Question: I'm having an extremely difficult time trying to line up the text in the image that you see. My code for the design is below and for the life of me, I can't seem to figure out what I'm doing wrong. Can anyone please point me in the right direction? I'm terrible with design layouts but good in coding so I would appreciate any help.

'''
<controls:PivotItem Header="Top 10 Picks">
<Grid Name="gridStocks">
<Grid.Resources>
<Style x:Key="LabelStyle" TargetType="TextBlock">
<Setter Property="HorizontalAlignment" Value="Right"/>
<Setter Property="Margin" Value="15,5" />
</Style>
<Style x:Key="ValueStyle" TargetType="TextBlock">
<Setter Property="Margin" Value="15,5" />
</Style>
<Style x:Key="HeaderStyle" TargetType="TextBlock">
<Setter Property="Margin" Value="5" />
<Setter Property="Width" Value="100" />
<Setter Property="HorizontalAlignment" Value="Left" />
</Style>
<Style x:Key="SummaryStyle" TargetType="TextBlock">
<Setter Property="HorizontalAlignment" Value="Right" />
<Setter Property="Margin" Value="5" />
<Setter Property="TextAlignment" Value="Right" />
<Setter Property="Padding" Value="15,0,0,0" />
</Style>
<Style x:Key="NumberStyle" TargetType="TextBlock">
<Setter Property="FlowDirection" Value="LeftToRight" />
<Setter Property="Padding" Value="9.5" />
</Style>
<Style x:Key="ListBoxStyle" TargetType="ListBoxItem">
<Setter Property="Background"
Value="{StaticResource PhoneSemitransparentBrush}" />
<Setter Property="Margin" Value="3,5" />
<Setter Property="FontSize" Value="20" />
<Setter Property="BorderBrush"
Value="{StaticResource PhoneBorderBrush}" />
<!-- Replace the default item template with a basic template
that does not highlight selected items. -->
<Setter Property="Template">
<Setter.Value>
<ControlTemplate>
<ContentPresenter/>
</ControlTemplate>
</Setter.Value>
</Setter>
</Style>
</Grid.Resources>
<Grid.ColumnDefinitions>
<ColumnDefinition Width="5*" />
<ColumnDefinition Width="Auto" />
</Grid.ColumnDefinitions>
<StackPanel Orientation="Horizontal">
<TextBlock Style="{StaticResource HeaderStyle}" Text=" " />
<TextBlock Style="{StaticResource HeaderStyle}" Text="Symbol" />
<TextBlock Style="{StaticResource HeaderStyle}" Text="Rating" />
<TextBlock Style="{StaticResource HeaderStyle}" Text="Est. Return" />
</StackPanel>
<StackPanel Orientation="Vertical" Margin="10,45" Height="758" Grid.Column="0">
<TextBlock Text="1." Style="{StaticResource NumberStyle}"></TextBlock>
<TextBlock Text="2." Style="{StaticResource NumberStyle}"></TextBlock>
<TextBlock Text="3." Style="{StaticResource NumberStyle}"></TextBlock>
<TextBlock Text="4." Style="{StaticResource NumberStyle}"></TextBlock>
<TextBlock Text="5." Style="{StaticResource NumberStyle}"></TextBlock>
<TextBlock Text="6." Style="{StaticResource NumberStyle}"></TextBlock>
<TextBlock Text="7." Style="{StaticResource NumberStyle}"></TextBlock>
<TextBlock Text="8." Style="{StaticResource NumberStyle}"></TextBlock>
<TextBlock Text="9." Style="{StaticResource NumberStyle}"></TextBlock>
<TextBlock Text="10." Style="{StaticResource NumberStyle}"></TextBlock>
</StackPanel>
<ScrollViewer Margin="-5,13,3,36" Height="558">
<ListBox ItemContainerStyle="{StaticResource ListBoxStyle}" Name="lstTop10Picks" Height="480" HorizontalAlignment="Right" Margin="5,25,0,0"
VerticalAlignment="Top" Width="444" Grid.Column="1">
<ListBox.ItemTemplate>
<DataTemplate>
<StackPanel Orientation="Horizontal">
<TextBlock Style="{StaticResource SummaryStyle}"
Text="{Binding Symbol}" TextWrapping="Wrap" />
<TextBlock Style="{StaticResource SummaryStyle}"
Text="{Binding ShortRating}" TextWrapping="Wrap" />
<TextBlock Style="{StaticResource SummaryStyle}"
Text="{Binding LongRating}" TextWrapping="Wrap" />
</StackPanel>
</DataTemplate>
</ListBox.ItemTemplate>
</ListBox>
</ScrollViewer>
</Grid>
</controls:PivotItem>
'''
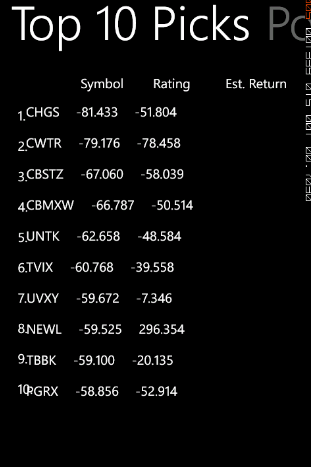
Answer: I created this

with the following XAML:
'''
<phone:PivotItem Header="Top 10 Picks">
<Grid Name="gridStocks">
<Grid.Resources>
<Style x:Key="HeaderStyle" TargetType="TextBlock">
<Setter Property="HorizontalAlignment" Value="Left" />
</Style>
<Style x:Key="SummaryStyle" TargetType="TextBlock">
<Setter Property="TextAlignment" Value="Left" />
<Setter Property="TextWrapping" Value="Wrap" />
</Style>
<Style x:Key="NumberStyle" TargetType="TextBlock">
<Setter Property="FlowDirection" Value="LeftToRight" />
<Setter Property="Padding" Value="9.5,0" />
</Style>
</Grid.Resources>
<Grid.ColumnDefinitions>
<ColumnDefinition Width="*" />
<ColumnDefinition Width="2*" />
<ColumnDefinition Width="2*" />
<ColumnDefinition Width="2*" />
</Grid.ColumnDefinitions>
<Grid.RowDefinitions>
<RowDefinition Height="Auto" />
<RowDefinition Height="*" />
</Grid.RowDefinitions>
<TextBlock Style="{StaticResource HeaderStyle}" Grid.Column="1" Text="Symbol" />
<TextBlock Style="{StaticResource HeaderStyle}" Grid.Column="2" Text="Rating" />
<TextBlock Style="{StaticResource HeaderStyle}" Grid.Column="3" Text="Est. Return" />
<ScrollViewer Grid.ColumnSpan="4" Grid.Row="1">
<ItemsControl Name="lstTop10Picks">
<ItemsControl.ItemTemplate>
<DataTemplate>
<Grid Margin="6">
<Grid.ColumnDefinitions>
<ColumnDefinition Width="*" />
<ColumnDefinition Width="2*" />
<ColumnDefinition Width="2*" />
<ColumnDefinition Width="2*" />
</Grid.ColumnDefinitions>
<TextBlock Style="{StaticResource NumberStyle}" Grid.Column="0" Text="{Binding Id}" />
<TextBlock Style="{StaticResource SummaryStyle}" Grid.Column="1" Text="{Binding Symbol}" HorizontalAlignment="Left" />
<TextBlock Style="{StaticResource SummaryStyle}" Grid.Column="2" Text="{Binding ShortRating}" />
<TextBlock Style="{StaticResource SummaryStyle}" Grid.Column="3" Text="{Binding LongRating}" />
</Grid>
</DataTemplate>
</ItemsControl.ItemTemplate>
</ItemsControl>
</ScrollViewer>
</Grid>
</phone:PivotItem>
'''
Here's a quick summary of what I changed:
- - - - - -
I tested with this as the datasource:
'''
this.lstTop10Picks.ItemsSource = new ObservableCollection<Pick>
{
new Pick { Id = 1, Symbol = "CHGS", ShortRating = "-81.433", LongRating = "-51.804" },
new Pick { Id = 2, Symbol = "CWTR", ShortRating = "-12.345", LongRating = "-12.345" },
new Pick { Id = 3, Symbol = "CBSTZ", ShortRating = "-12.345", LongRating = "-12.345" },
new Pick { Id = 4, Symbol = "CBMXW", ShortRating = "-12.345", LongRating = "-12.345" },
new Pick { Id = 5, Symbol = "UNTK", ShortRating = "-12.345", LongRating = "-12.345" },
new Pick { Id = 6, Symbol = "TVIX", ShortRating = "-12.345", LongRating = "-12.345" },
new Pick { Id = 7, Symbol = "UVXY", ShortRating = "-12.345", LongRating = "-12.345" },
new Pick { Id = 8, Symbol = "NEWL", ShortRating = "-12.345", LongRating = "-12.345" },
new Pick { Id = 9, Symbol = "TBBK", ShortRating = "-12.345", LongRating = "-12.345" },
new Pick { Id = 10, Symbol = "PGRX", ShortRating = "-58.856", LongRating = "-52.914" },
};
internal class Pick
{
public int Id { get; set; }
public string Symbol { get; set; }
public string ShortRating { get; set; }
public string LongRating { get; set; }
}
'''